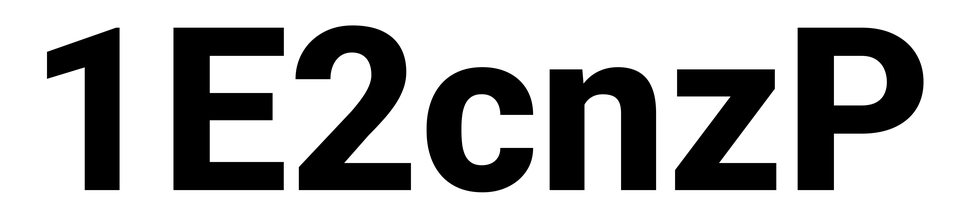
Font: Roboto_ExtraBold